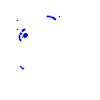
Particle: kaon